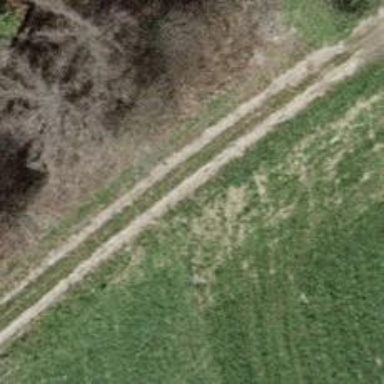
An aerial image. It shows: Grass track with grade5 tracktype.